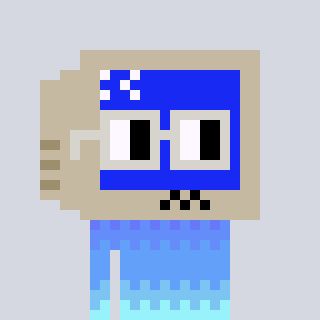
a pixel art character with square light gray glasses, a old monitor-shaped head and a gold-colored body on a cool background